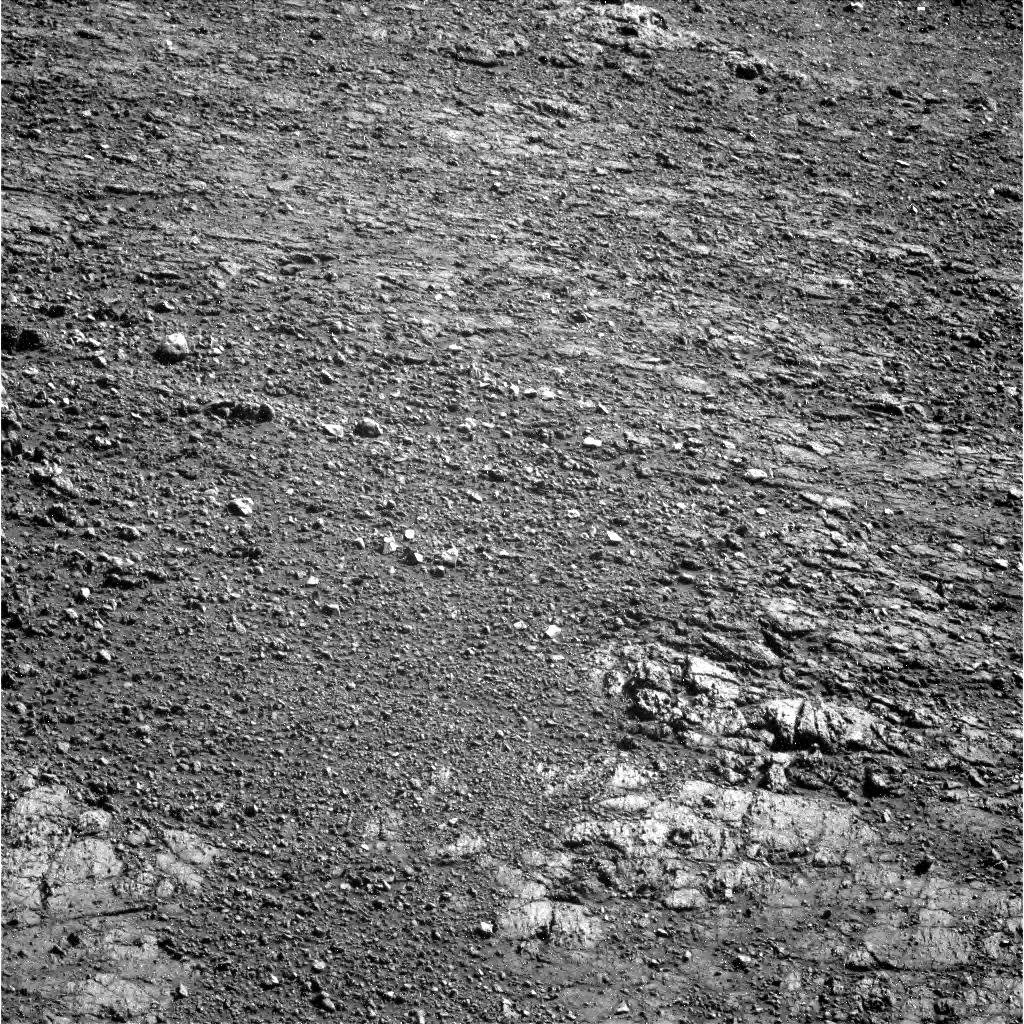
Terrain classes present: Bedrock, Gravel / Sand / Soil